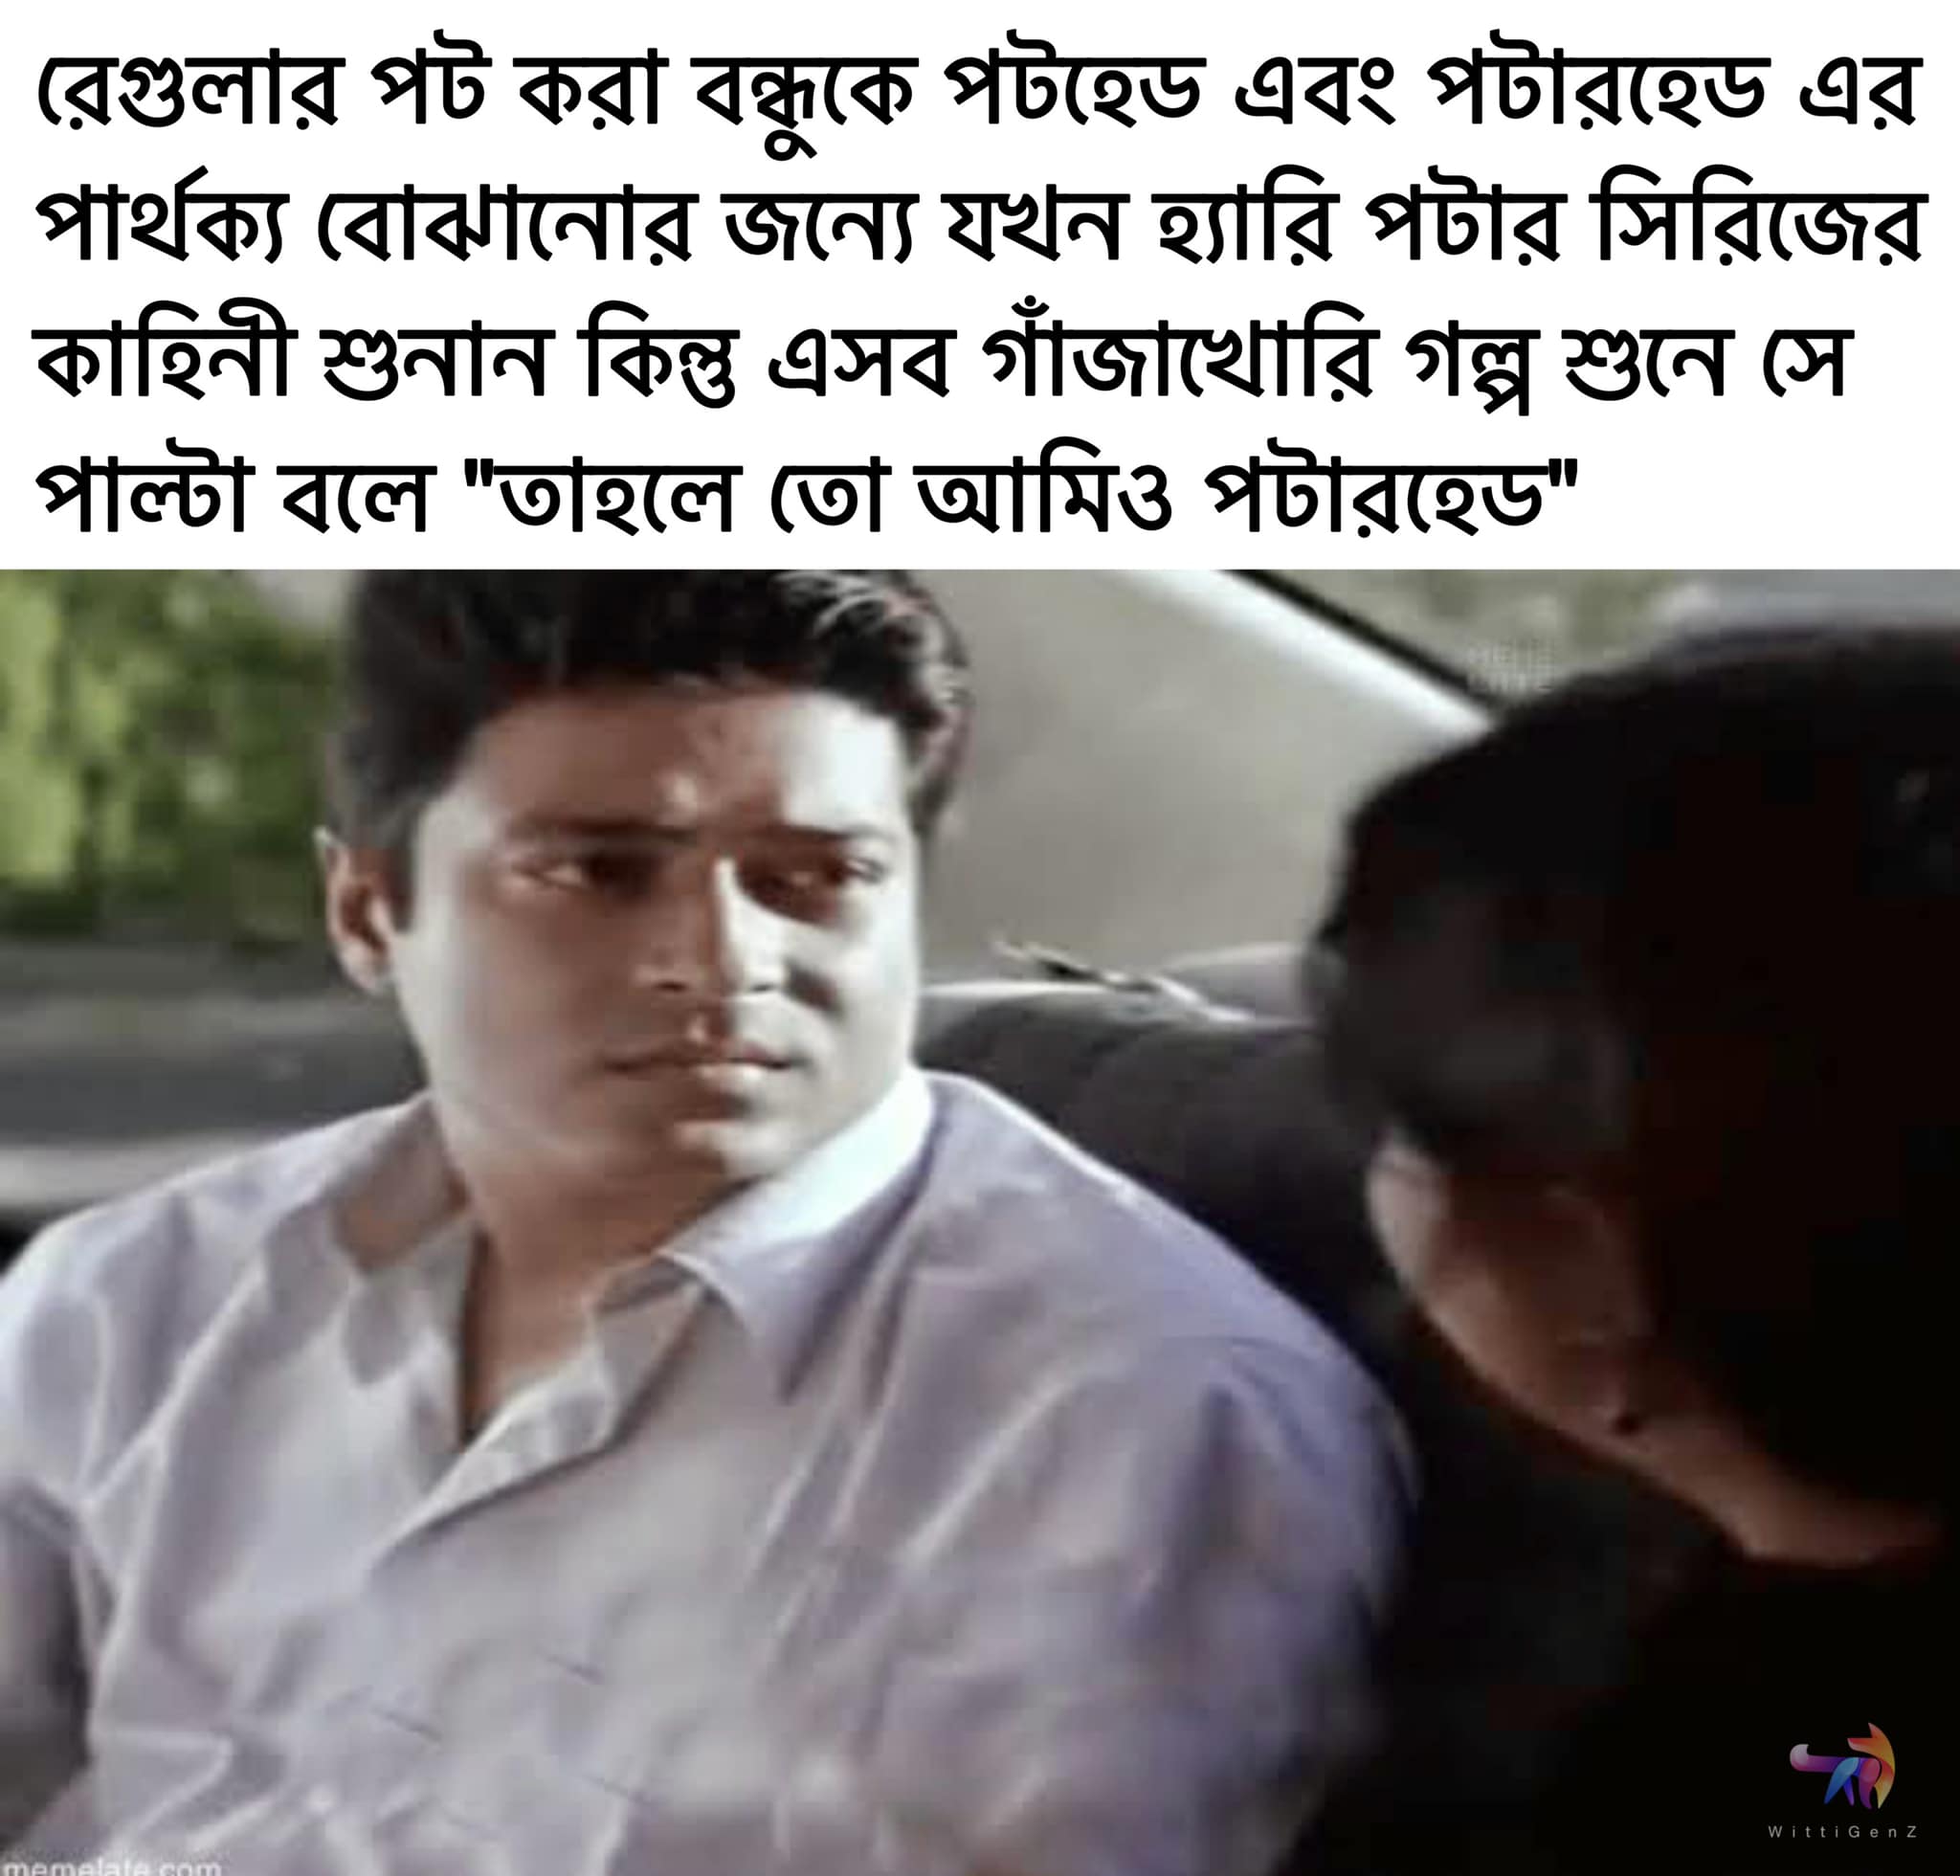
Text: রেগুলার পট করী বন্ধুকে পটহেড এবং পটারহেড এর পার্থক্য বোঝানোর জন্যে যখন হ্যারি পটার সিরিজের কাহিনী শুনান কিন্তু এসব গাঁজাখোরি গল্প শুনে সে পাল্টা বলে তাহলে তো আমিও পটারহেড
Label: Non Hate